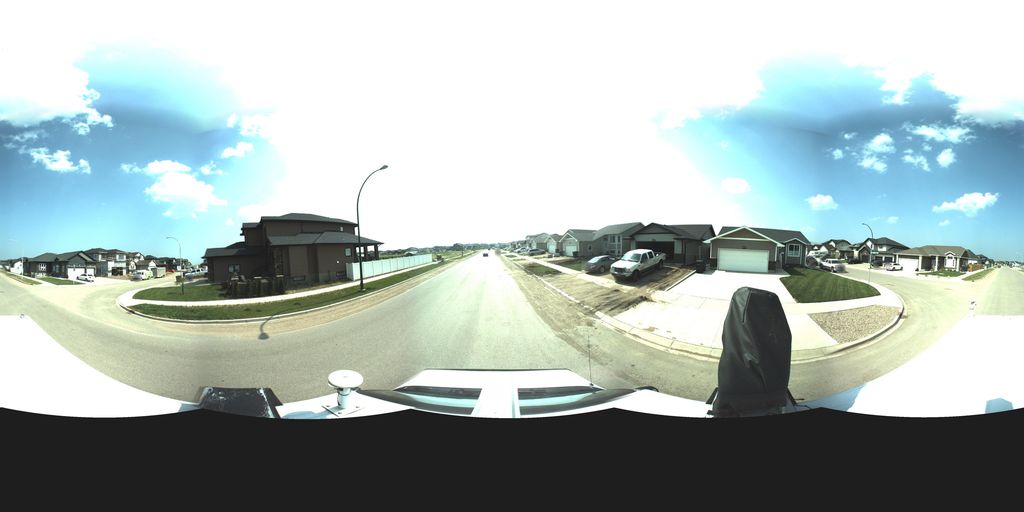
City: saskatoon